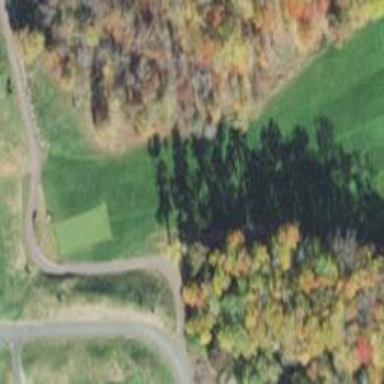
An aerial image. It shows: Pathway for golfing.